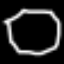
Label: octagon